Question: My app is ARC enabled with storyboarding and set to deployment target 5.1. If I change it to 4.2 deployment target so it will work on all devices I get the following errors:

I'm not sure what to do to fix this. thanks for any help
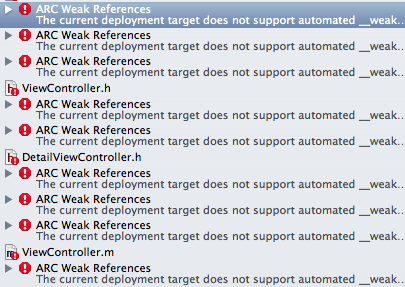
Answer: The __weak directive is not available to iOS prior to 5.0. For < 5.0 versions you need to use __unsafe_unretained directive instead of __weak